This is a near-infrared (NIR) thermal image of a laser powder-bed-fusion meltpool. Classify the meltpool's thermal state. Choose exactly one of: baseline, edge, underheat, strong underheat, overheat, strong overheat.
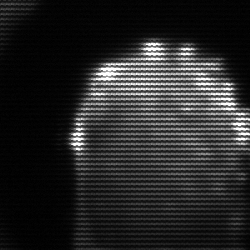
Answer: baseline